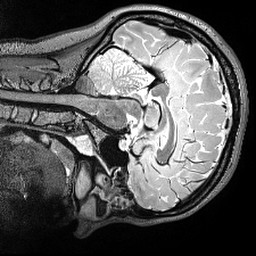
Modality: T2w
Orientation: sagittal
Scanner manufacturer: siemens
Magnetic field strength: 3 T
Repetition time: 3.2 s
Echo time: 0.566 s